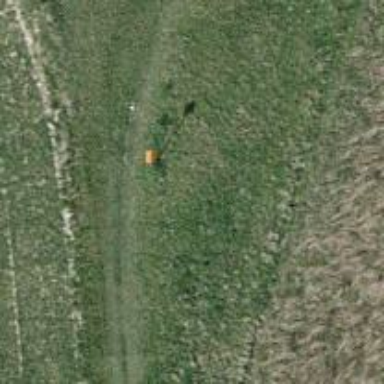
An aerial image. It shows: Pole with roofed pipeline marker.